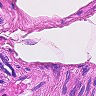
Metastatic tissue present: no